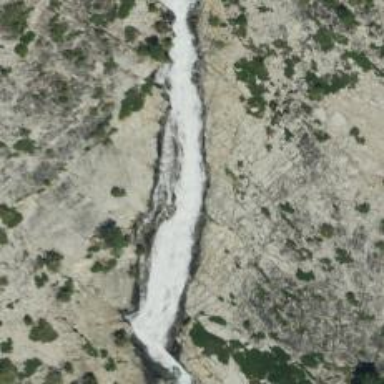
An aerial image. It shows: Beautiful waterfall.